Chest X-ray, PA view. Patient: 57 years old, sex F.
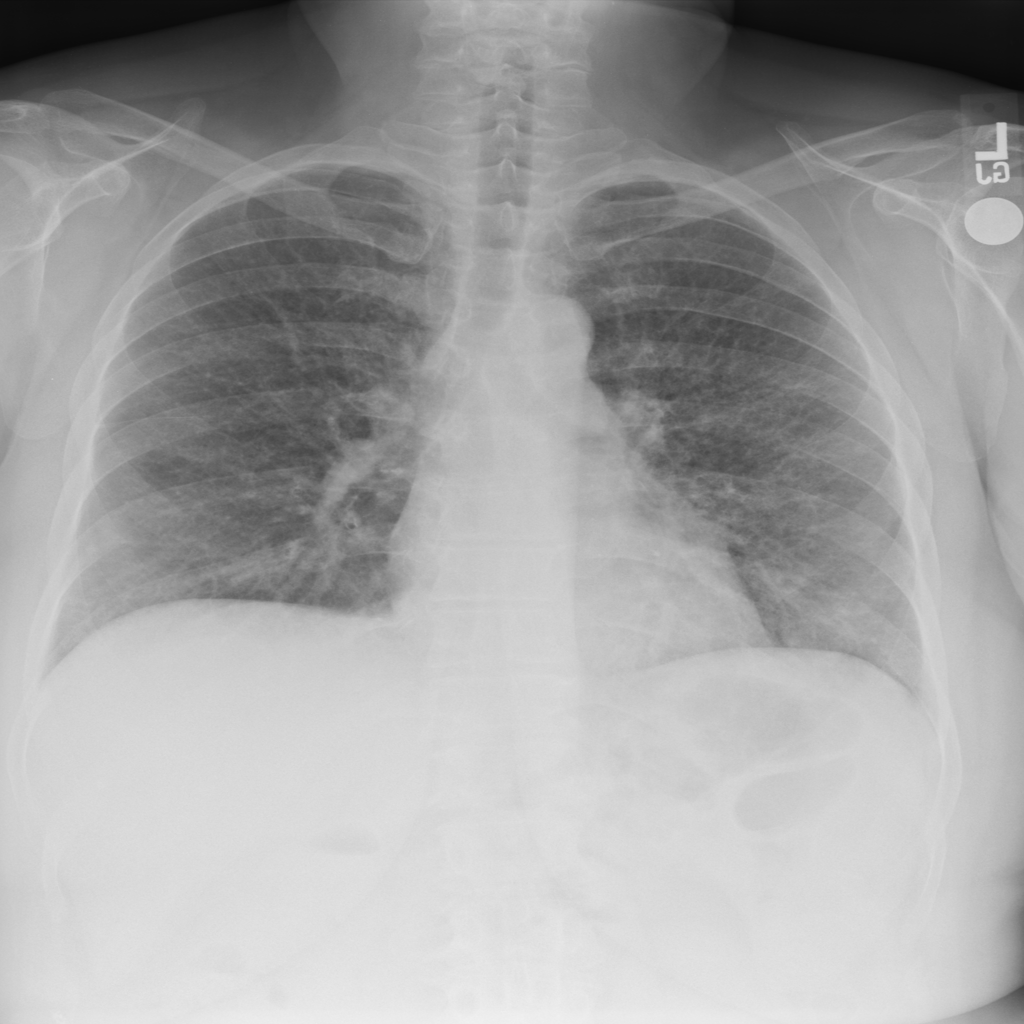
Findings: No Finding